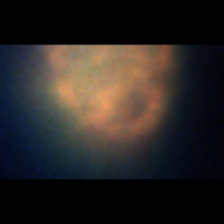
Taxon: Unknown_full_image
Group: Unknown